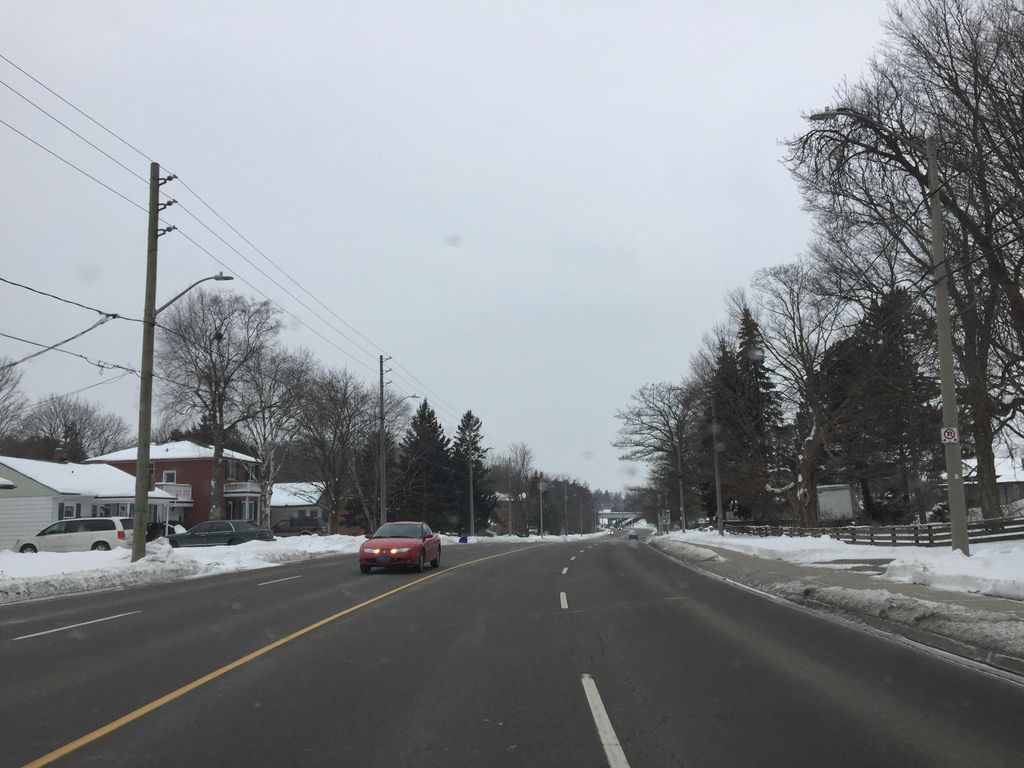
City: kitchener-waterloo